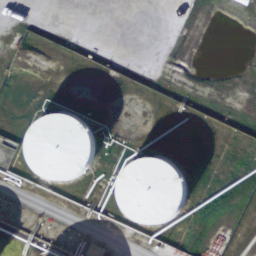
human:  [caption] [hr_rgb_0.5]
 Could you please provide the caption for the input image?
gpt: There are two white containers on the lawn.

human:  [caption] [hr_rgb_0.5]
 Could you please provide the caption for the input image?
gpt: There are two white tanks on the lawn.

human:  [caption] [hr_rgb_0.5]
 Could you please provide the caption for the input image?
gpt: There are two white containers on the lawn.

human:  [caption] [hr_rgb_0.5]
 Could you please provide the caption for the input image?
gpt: There are two white containers on the lawn.

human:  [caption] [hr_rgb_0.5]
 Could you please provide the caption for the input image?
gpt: There are two white containers on the lawn.